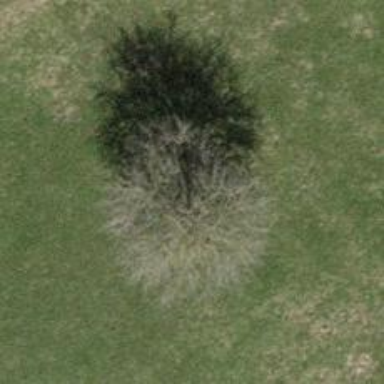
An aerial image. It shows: Single tag "natural: tree."